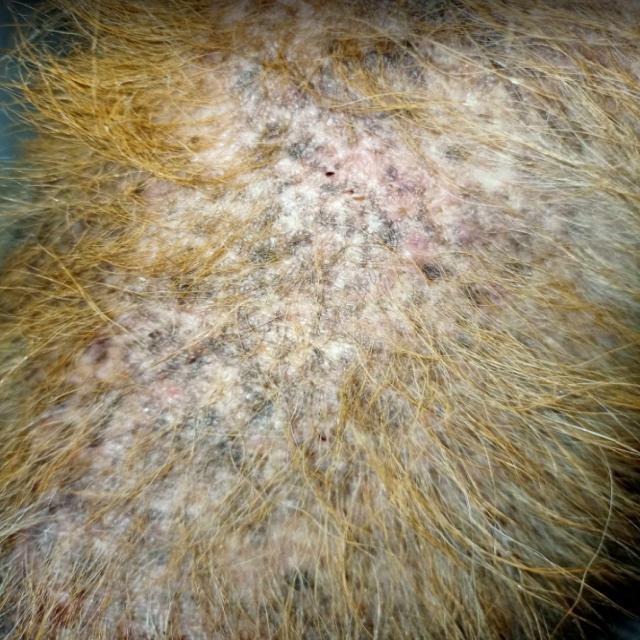
Canine demodicosis (Demodex mange) — caused by Demodex canis mites. Presents with alopecia, follicular papules, pustules, and comedones. Often localized on face and forelimbs.